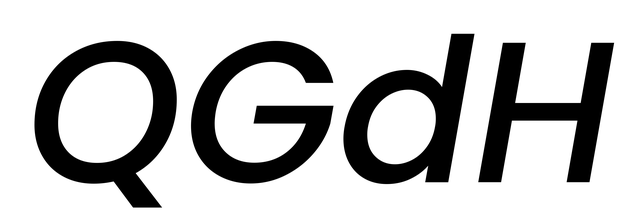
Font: Poppins-MediumItalic